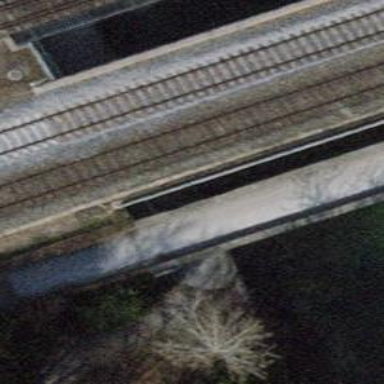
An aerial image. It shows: Concrete cycleway bridge.